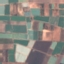
Land use / land cover class: PermanentCrop